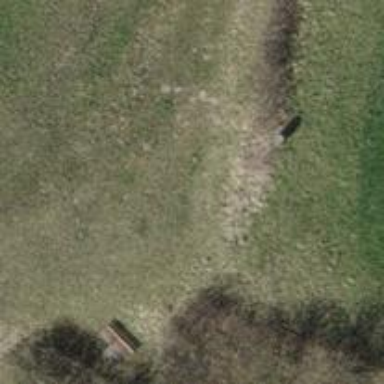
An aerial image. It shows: Bench.